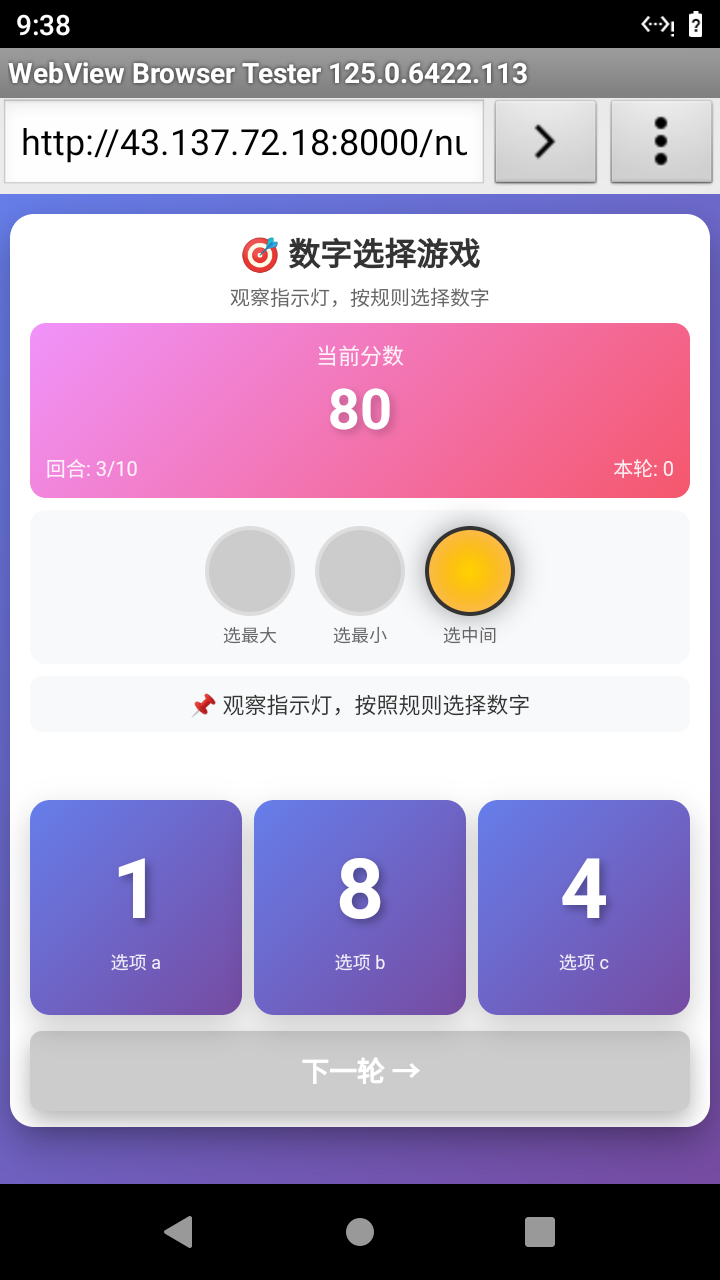

Select the correct number based on the traffic light color.
Answer: 2